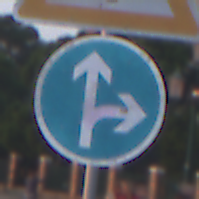
Verkehrszeichen: VorgeschriebeneFahrtrichtungGeradeausOderRechts
Zusatzzeichen oben: Lichtzeichenanlage
Umgebung: Outdoor, Urban
Tageszeit: SunriseSunset
Wetter: Clear
Licht: Natural
Jahreszeit: NotSpecified
Kontrast: MediumContrast